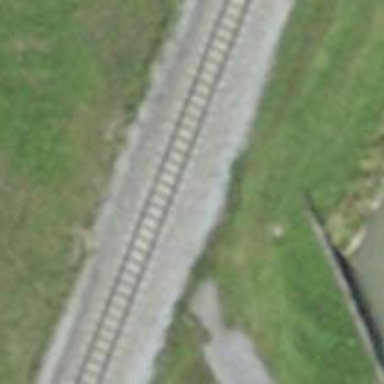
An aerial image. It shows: Level crossing with saltire markings.